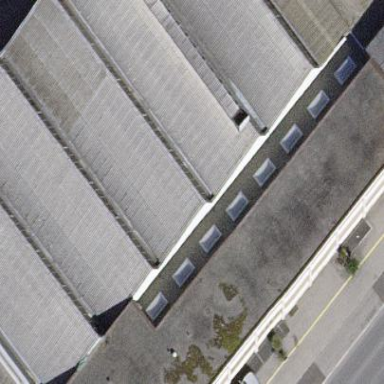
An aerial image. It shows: Beige building with skillion glass roof.